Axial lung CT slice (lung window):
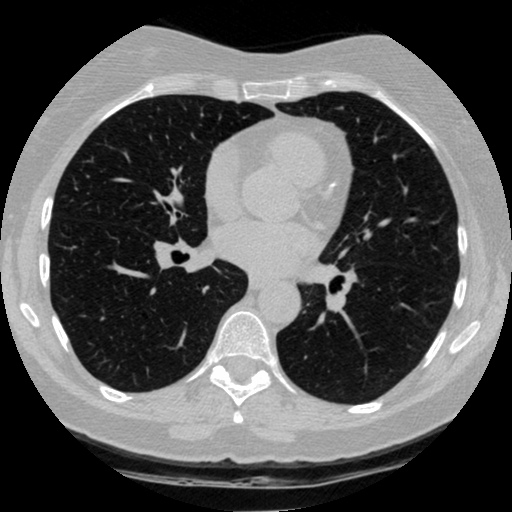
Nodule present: no